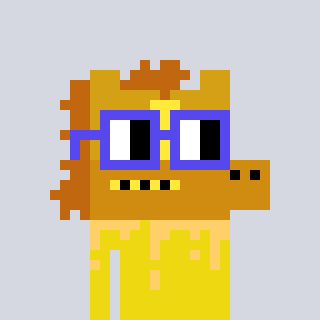
a pixel art character with square blue glasses, a yellow horse-shaped head and a yellow-colored body on a cool background